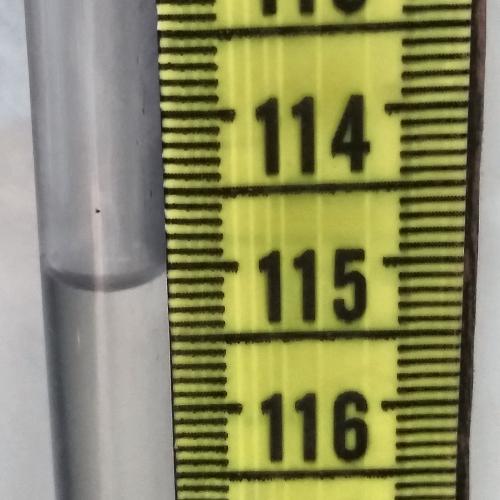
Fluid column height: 115.1 cm